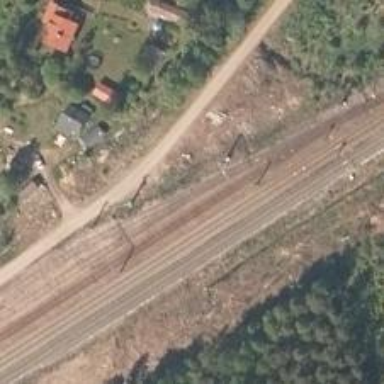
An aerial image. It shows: Wedge is used for the railway derail.